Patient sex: F
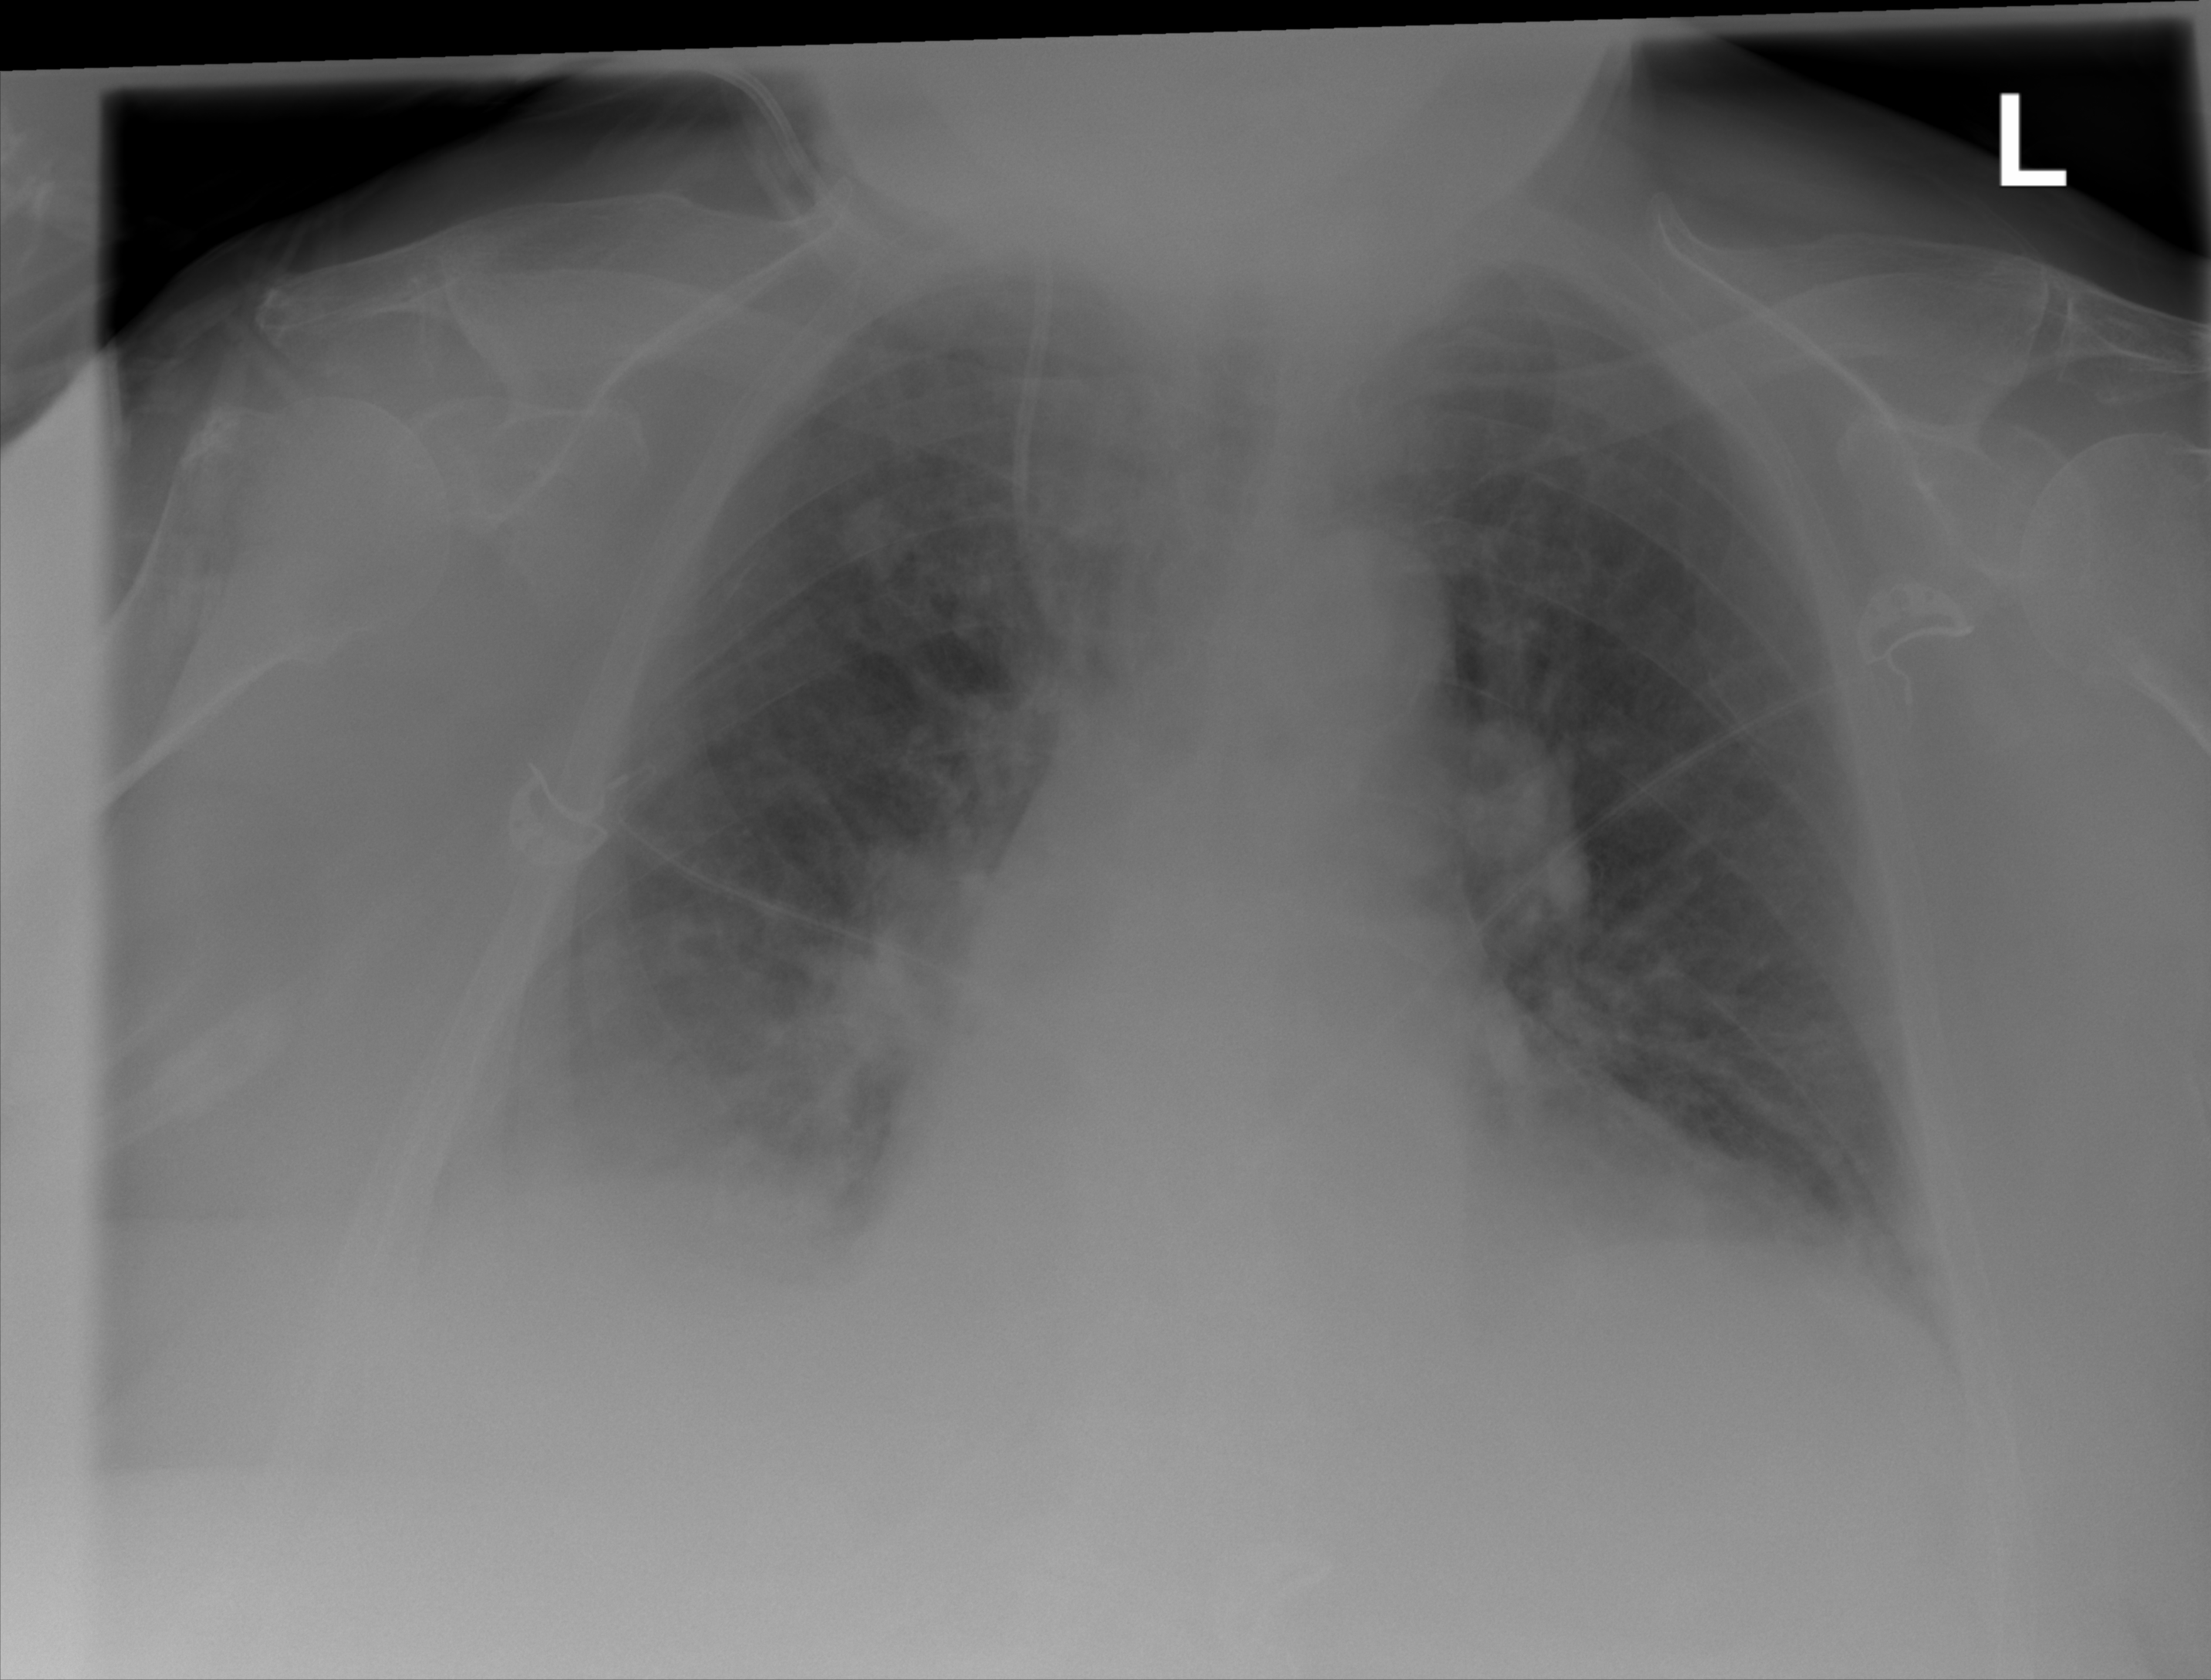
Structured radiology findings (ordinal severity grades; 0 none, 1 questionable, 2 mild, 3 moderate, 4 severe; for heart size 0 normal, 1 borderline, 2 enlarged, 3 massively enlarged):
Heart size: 2
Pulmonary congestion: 3
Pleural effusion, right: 2
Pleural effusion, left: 0
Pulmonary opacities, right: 2
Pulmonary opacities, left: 0
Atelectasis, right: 3
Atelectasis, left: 2